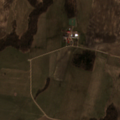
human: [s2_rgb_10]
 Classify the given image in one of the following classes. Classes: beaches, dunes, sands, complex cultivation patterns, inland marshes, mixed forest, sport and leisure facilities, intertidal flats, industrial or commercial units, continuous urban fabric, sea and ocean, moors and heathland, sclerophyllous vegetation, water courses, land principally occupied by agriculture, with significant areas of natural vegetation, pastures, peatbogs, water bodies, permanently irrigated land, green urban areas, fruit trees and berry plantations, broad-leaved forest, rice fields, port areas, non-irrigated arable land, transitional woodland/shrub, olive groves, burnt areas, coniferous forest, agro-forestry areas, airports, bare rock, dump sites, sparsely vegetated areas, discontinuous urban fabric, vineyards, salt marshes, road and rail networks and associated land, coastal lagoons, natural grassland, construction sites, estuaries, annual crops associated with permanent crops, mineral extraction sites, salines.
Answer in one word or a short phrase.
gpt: non-irrigated arable land, pastures, land principally occupied by agriculture, with significant areas of natural vegetation, broad-leaved forest